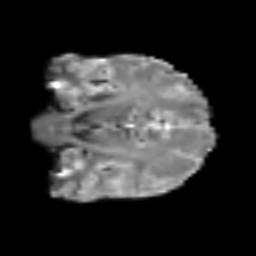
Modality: T2w
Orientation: coronal
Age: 49
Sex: male
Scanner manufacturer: siemens
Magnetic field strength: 3 T
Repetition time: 6.1 s
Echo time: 0.101 s